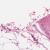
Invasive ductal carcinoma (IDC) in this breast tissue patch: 0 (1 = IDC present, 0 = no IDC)